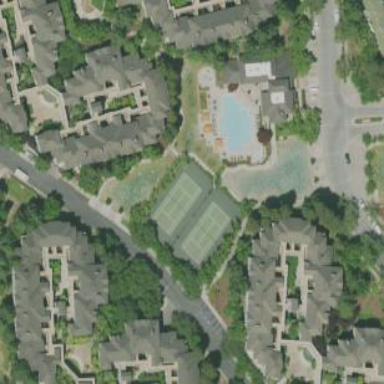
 located on pitch designated for leisure land."